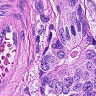
Metastatic tissue present: yes